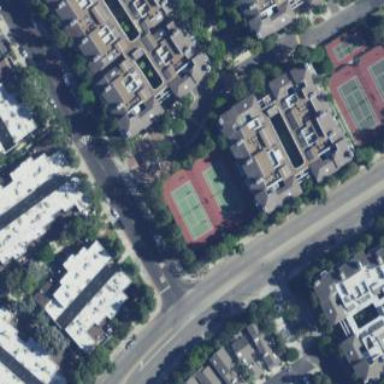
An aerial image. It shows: Tennis court on pitch designated for leisure land.